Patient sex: F
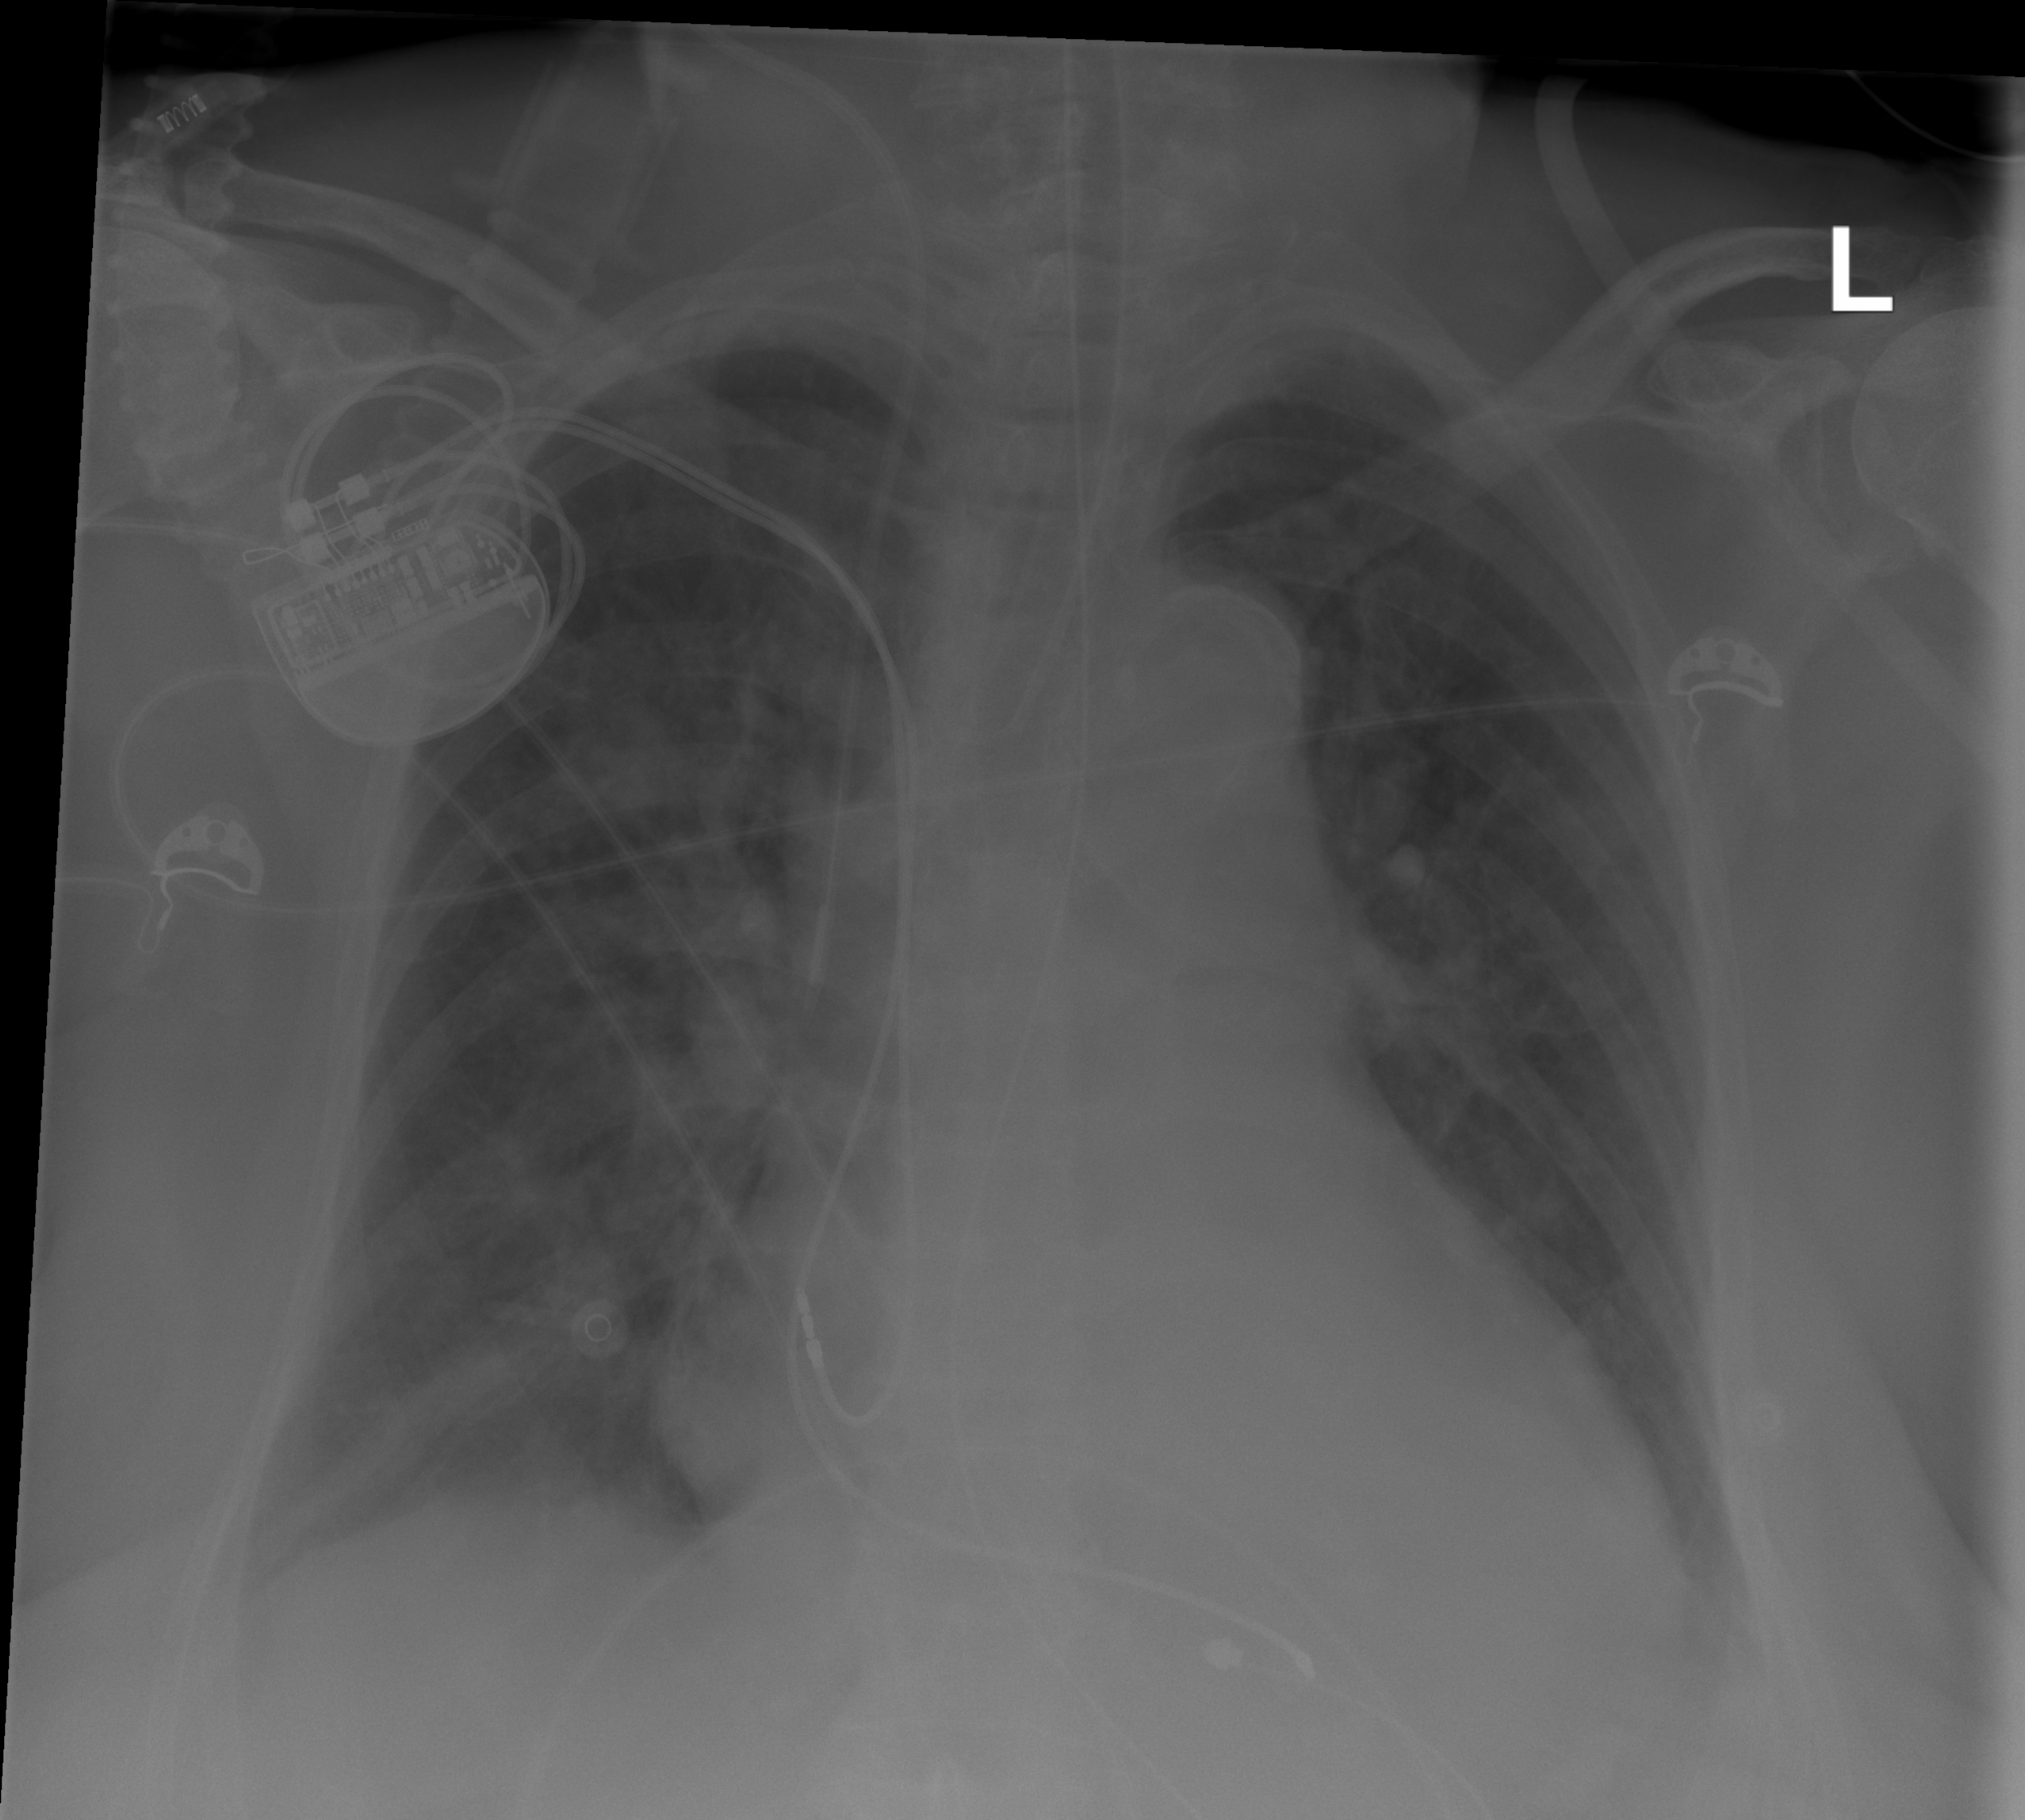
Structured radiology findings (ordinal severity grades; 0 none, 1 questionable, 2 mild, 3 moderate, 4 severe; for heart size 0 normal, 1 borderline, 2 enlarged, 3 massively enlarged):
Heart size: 2
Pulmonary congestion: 2
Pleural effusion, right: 0
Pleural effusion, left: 1
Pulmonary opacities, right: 3
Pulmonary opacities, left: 3
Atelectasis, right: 0
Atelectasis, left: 0